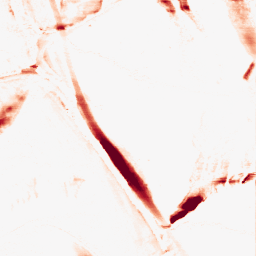
Category: morphological
Decomposition family: morphological_ellipse
Decomposition parameters: operation: opening
width: 5
height: 30
Upsampling method: sinc_hamming
Upsampling parameters: scale: 4
kernel_size: 8
Upsampling scale: 4